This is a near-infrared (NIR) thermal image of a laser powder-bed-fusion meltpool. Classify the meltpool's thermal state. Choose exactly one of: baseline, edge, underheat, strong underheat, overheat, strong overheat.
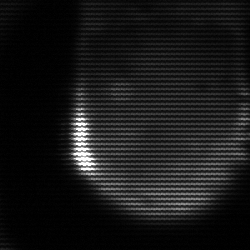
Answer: edge